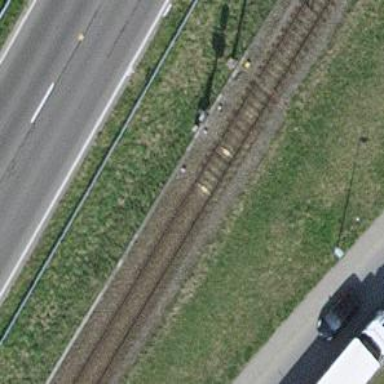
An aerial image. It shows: Single railway track with electrification through contact line.